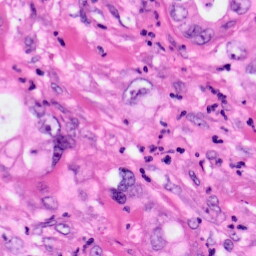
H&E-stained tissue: Pancreatic